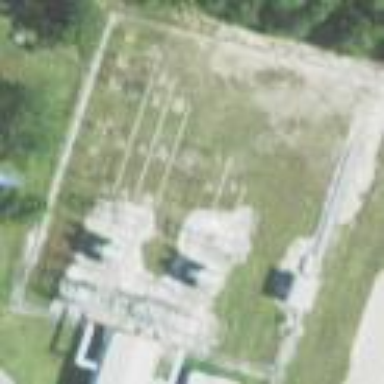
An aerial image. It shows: Industrial power substation enclosed by fence.